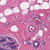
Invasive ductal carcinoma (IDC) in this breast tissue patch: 0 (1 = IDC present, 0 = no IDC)